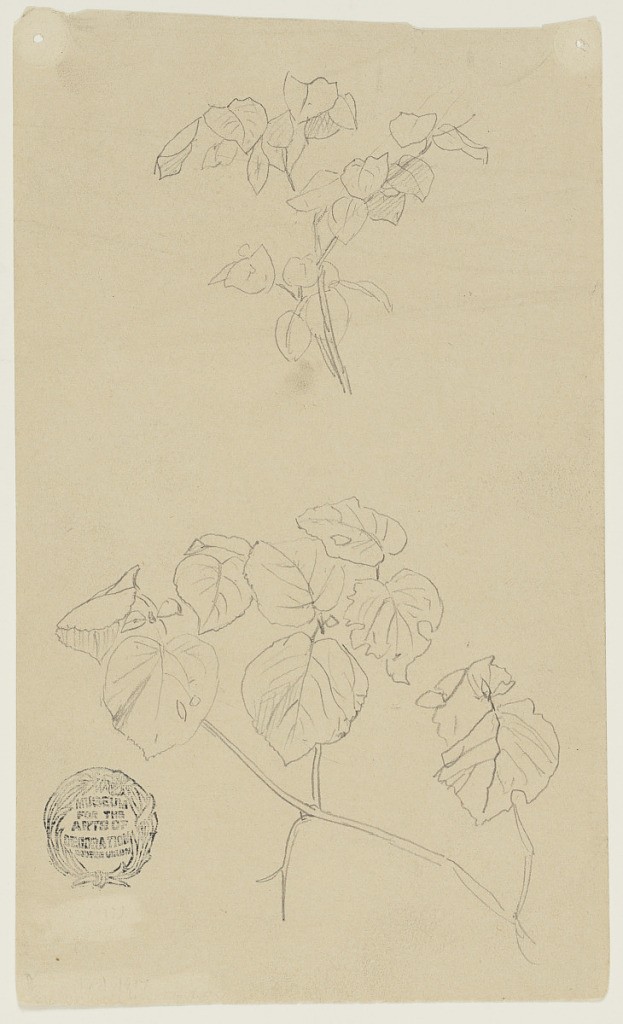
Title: Sketches of Plants
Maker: Frederic Edwin Church, American, 1826–1900
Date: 1855–70
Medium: Graphite on off-white wove paper
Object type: Drawing
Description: Botanical sketch showing two views of plant branches with abundant leaves. At upper center, one bough is generally positioned vertically, with numerous, somewhat small leaves. At lower center, another branch with wider leaves is roughly positioned horizontally.